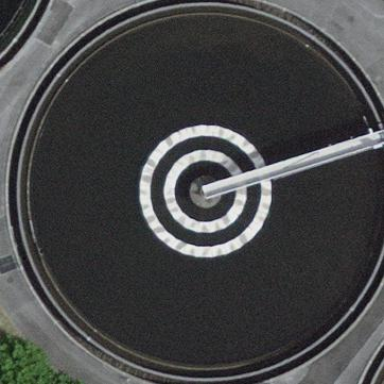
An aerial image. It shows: Image of wastewater.